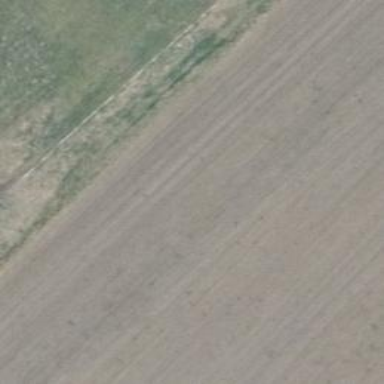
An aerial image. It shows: Track with very rough surface.